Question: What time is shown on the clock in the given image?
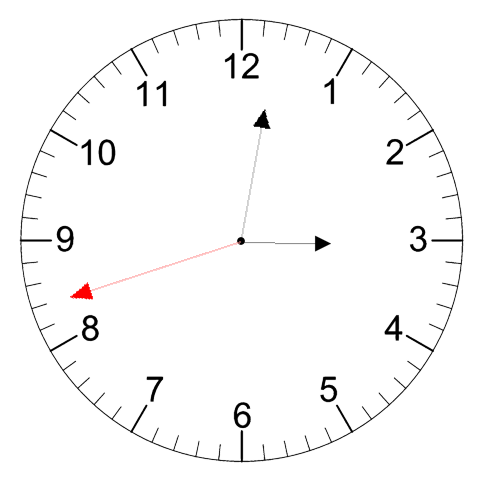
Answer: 03:01:42